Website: apple
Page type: order-returns
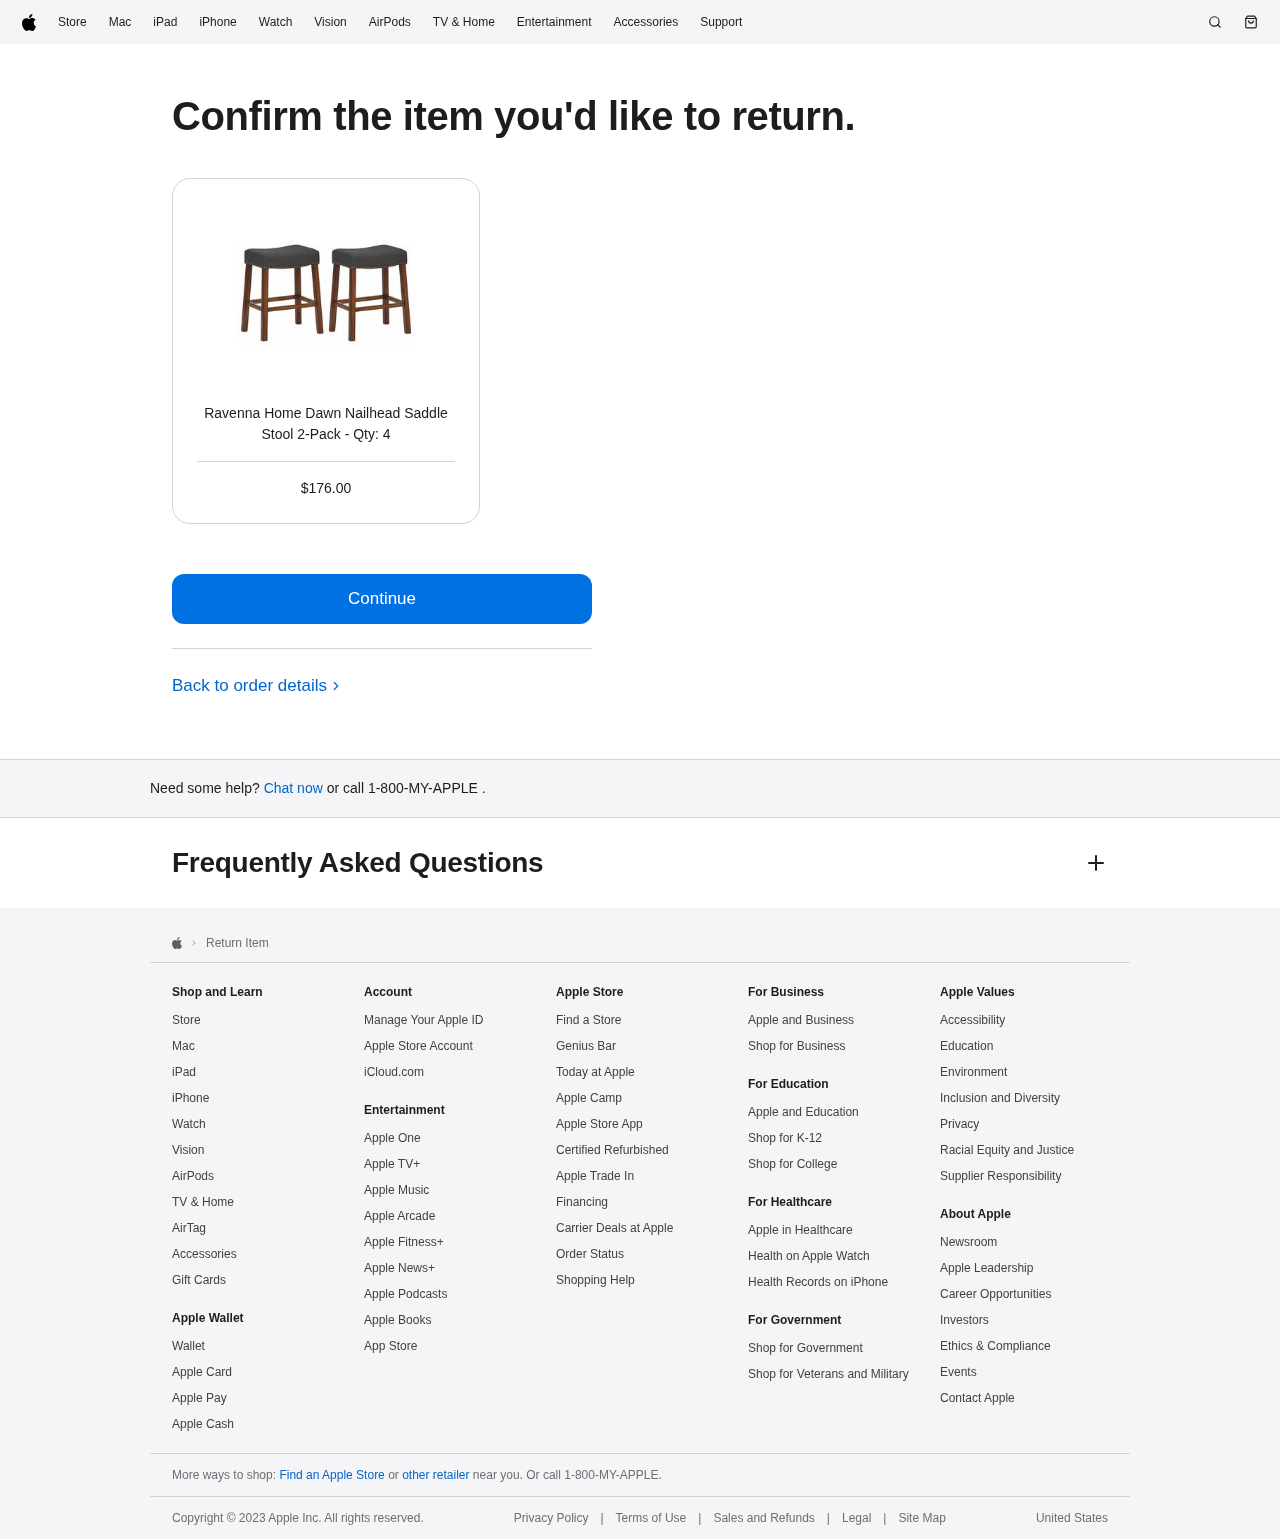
Product elements: key: PRODUCT1_NAME
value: Ravenna Home Dawn Nailhead Saddle Stool 2-Pack
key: PRODUCT1_PRICE
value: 176
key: PRODUCT1_QUANTITY
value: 4